Question: My website has a map with a marker on it (pointing to a specific business address)
At the bottom left corner of the map is a Google sign which says:
"Click to see this area on Google maps"
When I click the Google sign, it opens a larger map in a new window.
However, the marker is not there. (it doesn't make sense!)
Is there any way to keep the marker when clicking to view on a larger map ?
Many thanks!!

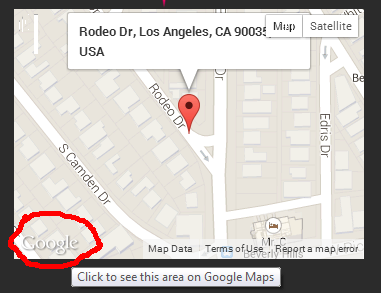
Answer: It is quite obvious - why would maps.google.com show markers in your application? They just say: "click to see this " - so it just to see that on a different map..
If you need a direct link to maps.google.com which will create the markers, look here: <URL>